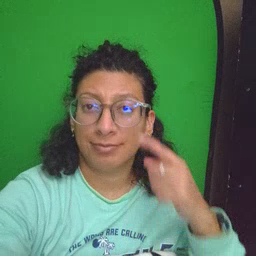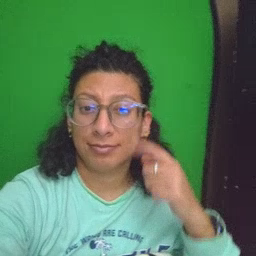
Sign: see